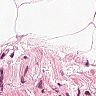
Metastatic tissue present: no